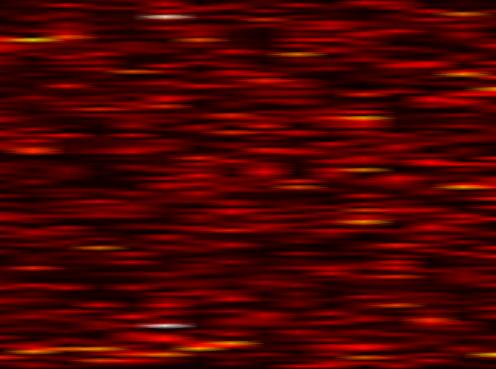
Label: FOFDM